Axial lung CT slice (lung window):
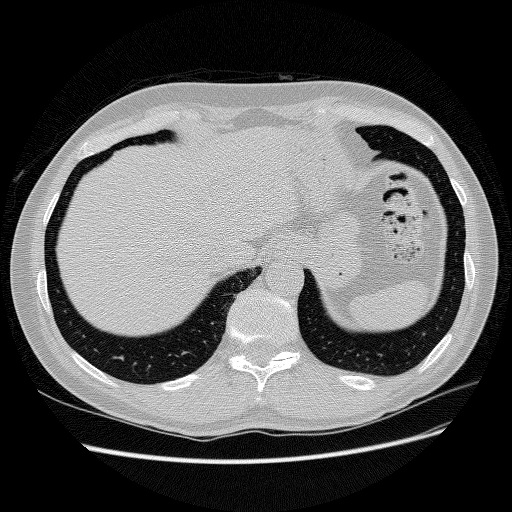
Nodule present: no